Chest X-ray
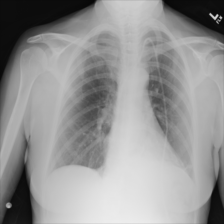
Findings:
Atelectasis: negative
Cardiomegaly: negative
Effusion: negative
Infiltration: negative
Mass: negative
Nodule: negative
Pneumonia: negative
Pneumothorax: negative
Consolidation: negative
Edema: negative
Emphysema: negative
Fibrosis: negative
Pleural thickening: negative
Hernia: negative